Interaction volume radius: 10 \u00c5
Interaction volume height: 10 \u00c5
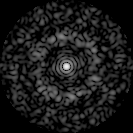
Disorder parameter: 0.8198